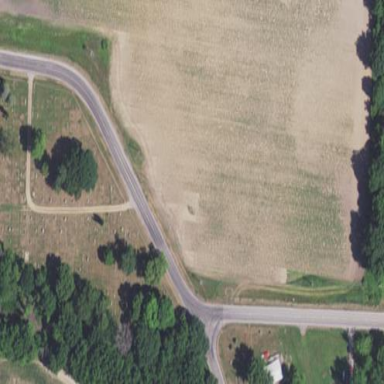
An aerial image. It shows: Cemetery.